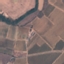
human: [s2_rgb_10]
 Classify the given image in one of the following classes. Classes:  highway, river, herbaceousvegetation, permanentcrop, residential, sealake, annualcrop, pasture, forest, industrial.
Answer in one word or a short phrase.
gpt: PermanentCrop